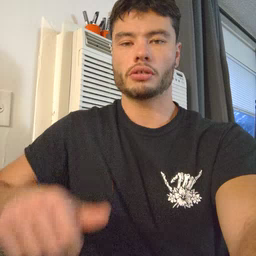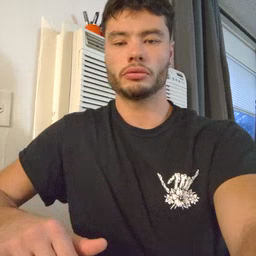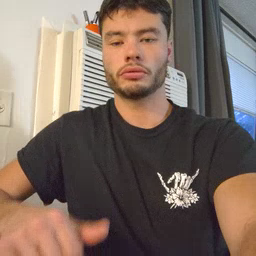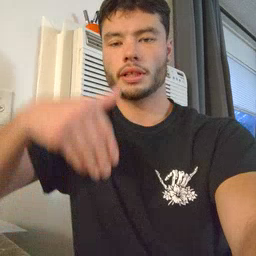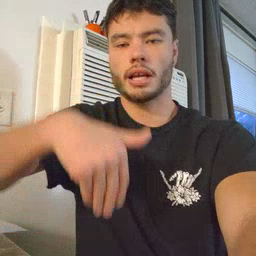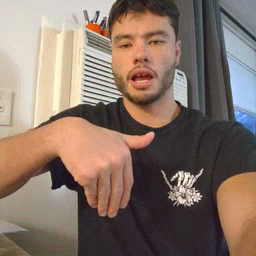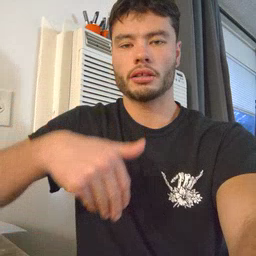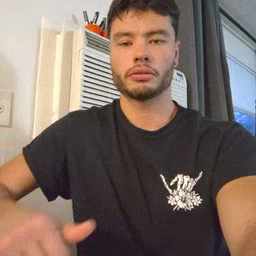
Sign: night